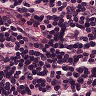
Metastatic tissue present: no